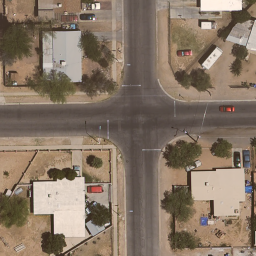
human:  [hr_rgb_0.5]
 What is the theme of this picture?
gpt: intersection